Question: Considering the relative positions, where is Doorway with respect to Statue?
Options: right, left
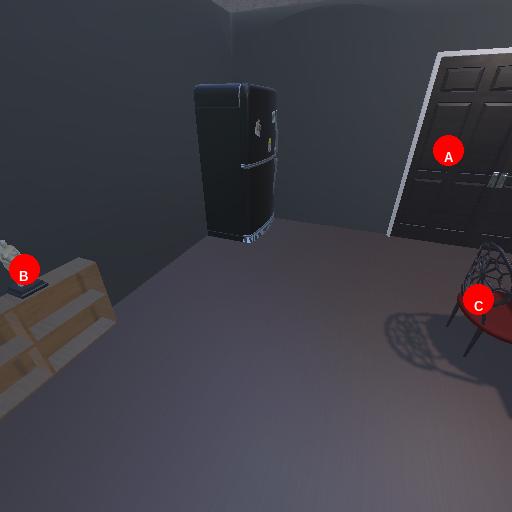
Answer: right